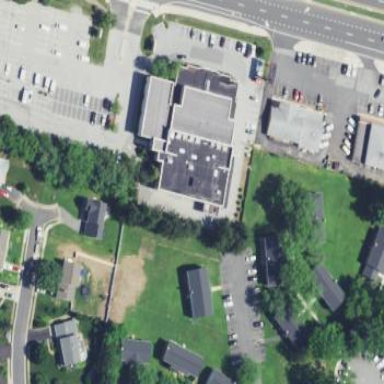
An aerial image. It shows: Building that houses fitness center.